Question: What number shown?
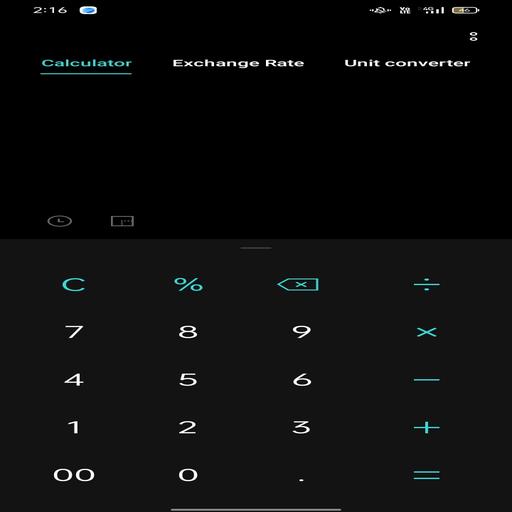
Answer: Numbers 0-9.